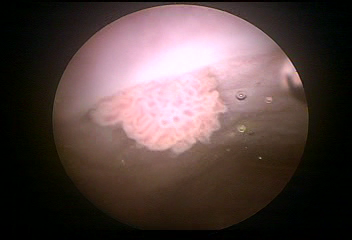
Modality: WLC
Class: Malignant
Subclass: HighGradePapillary
Lesion: L1
Stage: Ta
Morphology: Papillary
Bladder cancer association: Yes
Annotated structures: Tumor